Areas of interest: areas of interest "Home Inn Business Hotel (Qidong Long-distance Bus Station Branch)"
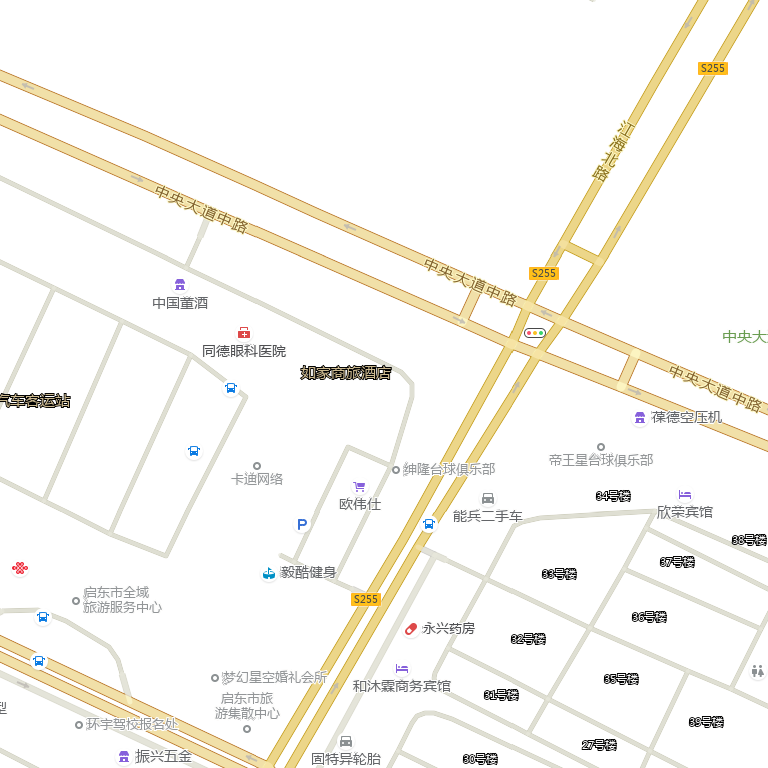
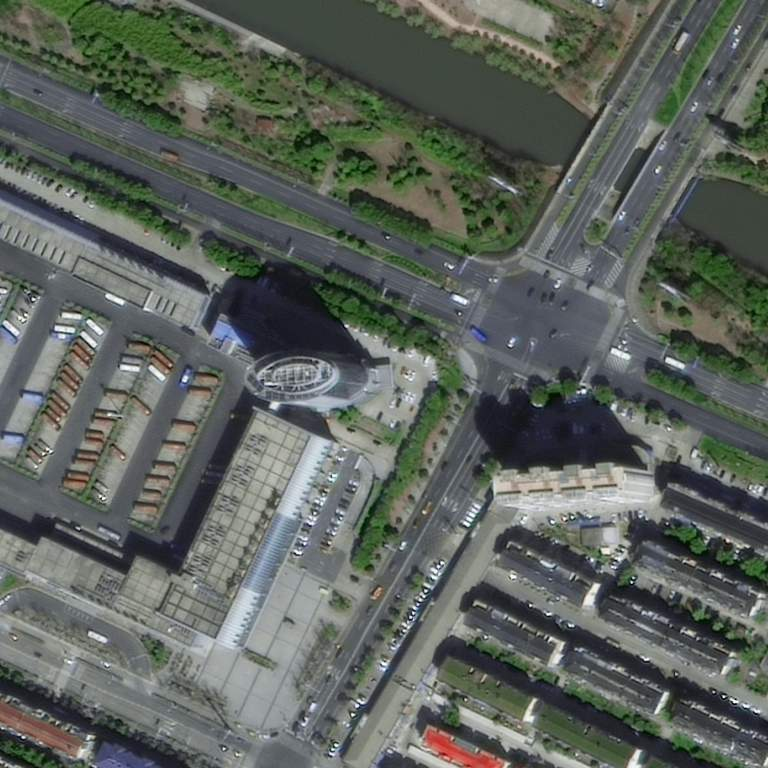